Here is a 2-D grayscale rendering of raw bearing vibration samples (signal-to-image). Diagnose the bearing from this image, choosing from: normal, inner_race, outer_race, ball.
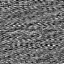
Answer: normal